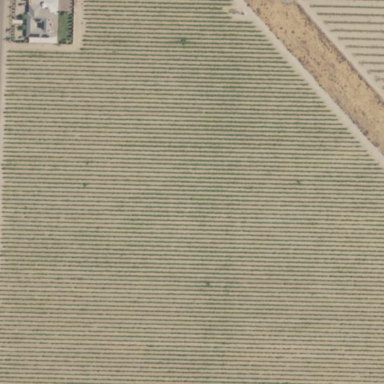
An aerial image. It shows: Vineyard.